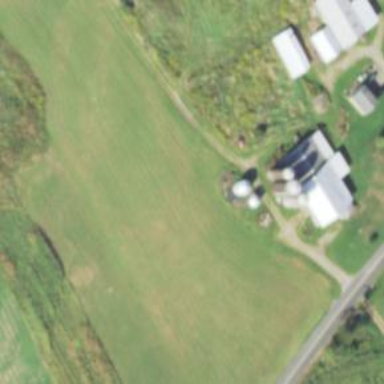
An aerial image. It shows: Silo.